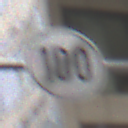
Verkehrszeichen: EndeGeschwindigkeit100
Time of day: Midday
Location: Outdoor (Urban)
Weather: Overcast
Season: NotSpecified
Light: Natural